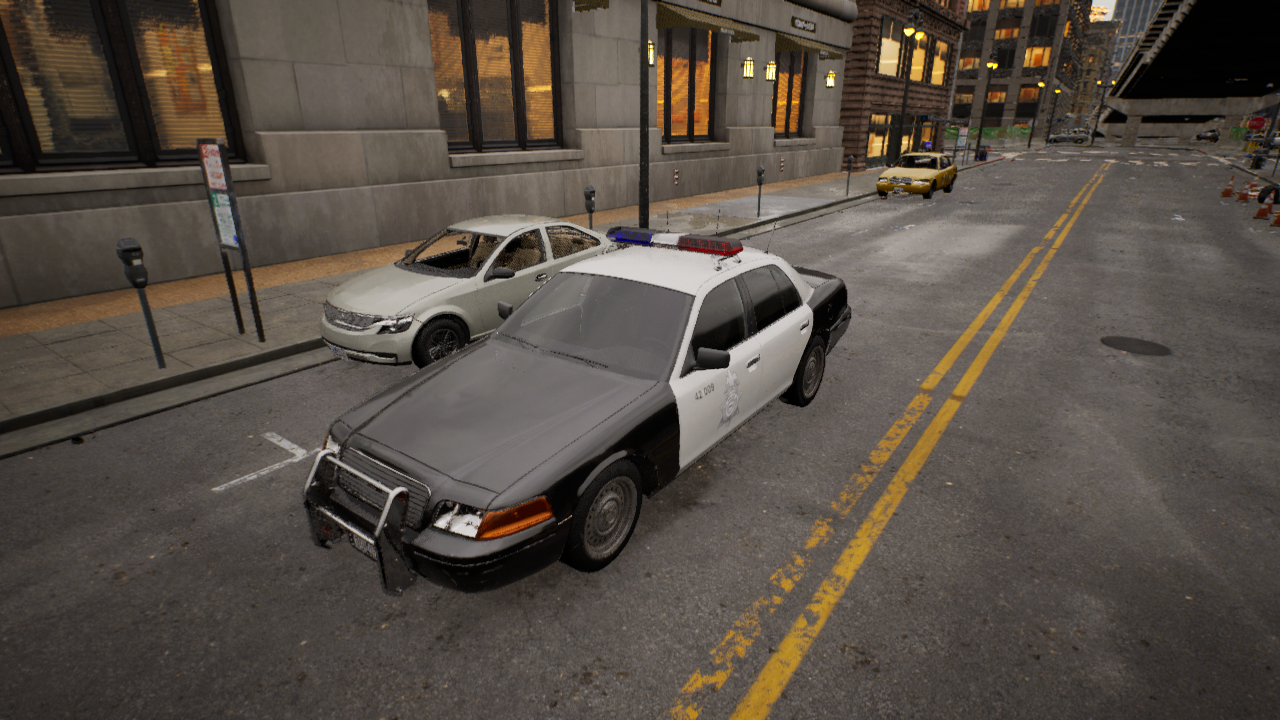
Venue: downtown
Lighting: golden hour
Vehicle rig: sedan